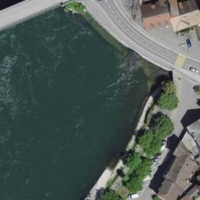
EUNIS habitat code: 15
Species observed at this site:
Daphne laureola
Silene nutans